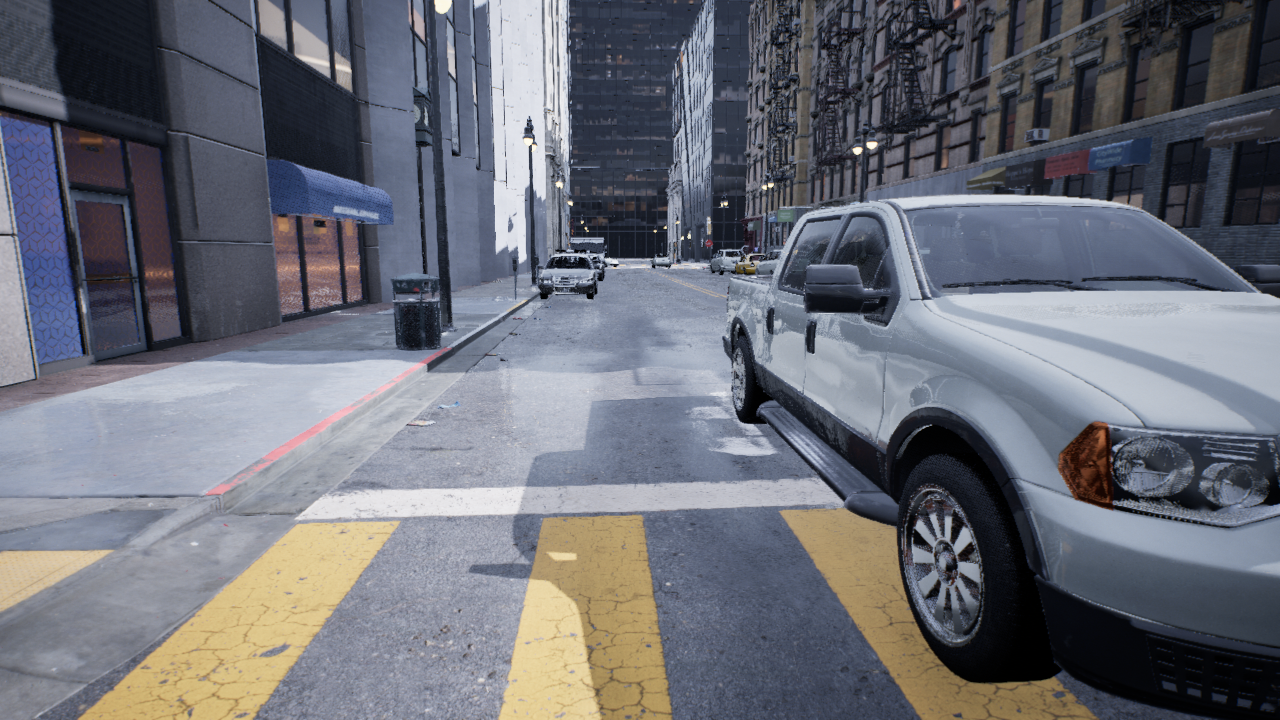
Venue: residential
Lighting: overcast
Vehicle rig: pickup